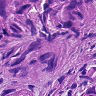
Metastatic tissue present: yes